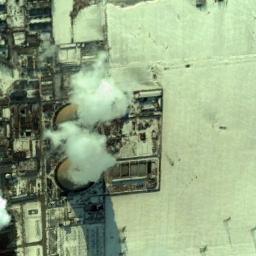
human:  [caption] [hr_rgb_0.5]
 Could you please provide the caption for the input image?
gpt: Many buildings of different shapes and sizes are beside the thermal power station .

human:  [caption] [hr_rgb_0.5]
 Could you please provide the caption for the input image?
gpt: The thermal power station is on the bare land next to some buildings .

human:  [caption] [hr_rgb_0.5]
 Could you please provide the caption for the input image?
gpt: There is a round space next to this thermal power station .

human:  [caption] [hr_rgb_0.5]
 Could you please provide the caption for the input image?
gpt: In the thermal power station there are many machines, pipelines, and two cooling towers are steaming .

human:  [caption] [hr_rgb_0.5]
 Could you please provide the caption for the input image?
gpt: There are many buildings and two chimneys on the thermal power station .